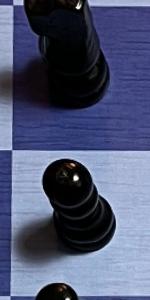
Label: Pawn_Black